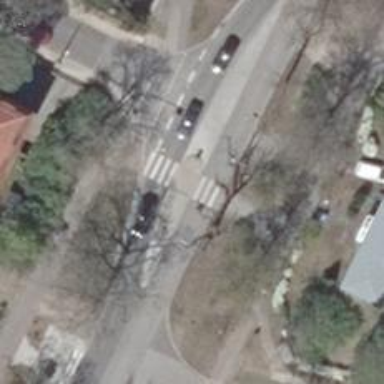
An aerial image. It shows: Marked pedestrian crossing with zebra designation and central island.